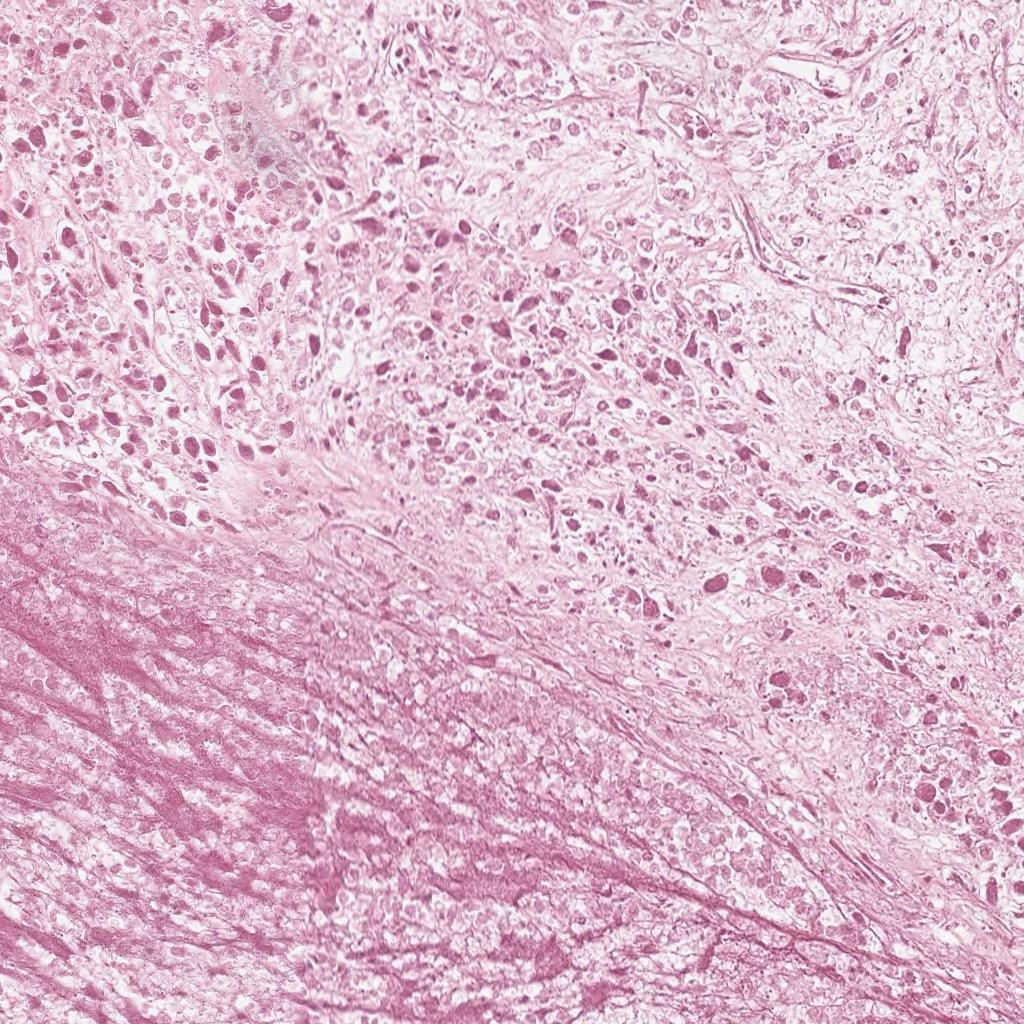
Label: Non-Viable-Tumor